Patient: sex F, age 49
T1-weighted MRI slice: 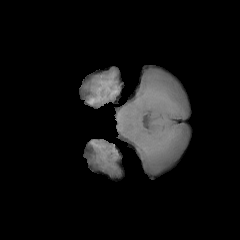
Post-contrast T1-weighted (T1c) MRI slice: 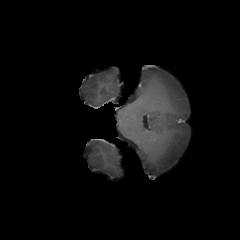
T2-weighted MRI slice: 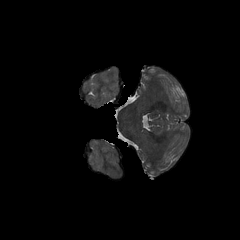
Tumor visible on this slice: no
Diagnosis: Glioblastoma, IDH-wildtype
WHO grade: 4